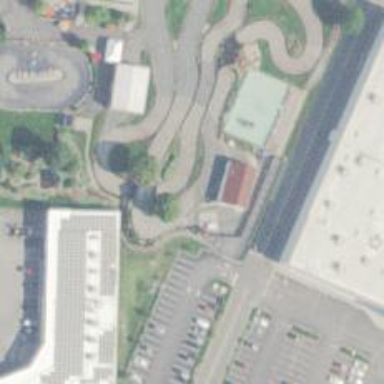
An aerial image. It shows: Raceway for motor sports.